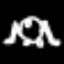
Label: frog